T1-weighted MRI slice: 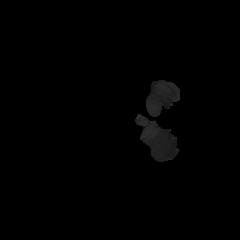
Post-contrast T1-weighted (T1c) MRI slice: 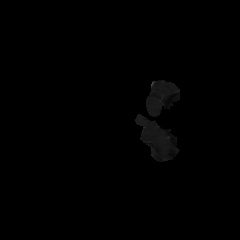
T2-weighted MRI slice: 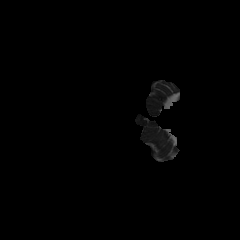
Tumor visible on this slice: no